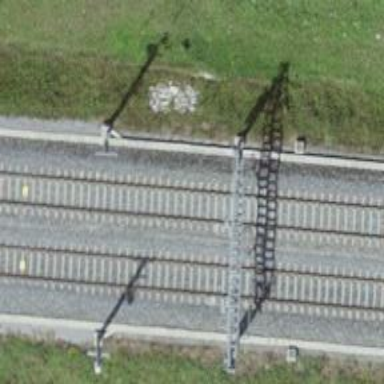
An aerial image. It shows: Single railway track with electrification through contact line.